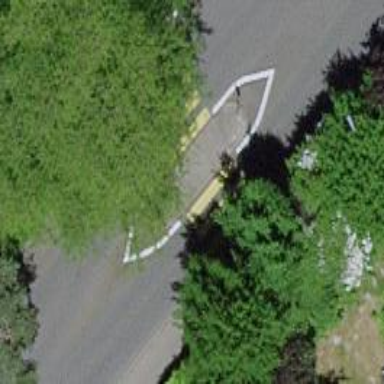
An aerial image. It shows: Asphalt sidewalk with marked zebra crossing.